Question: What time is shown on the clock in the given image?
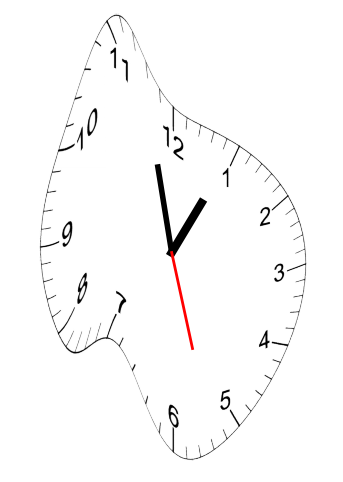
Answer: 12:57:27